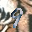
Label: 9